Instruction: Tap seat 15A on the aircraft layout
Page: seats
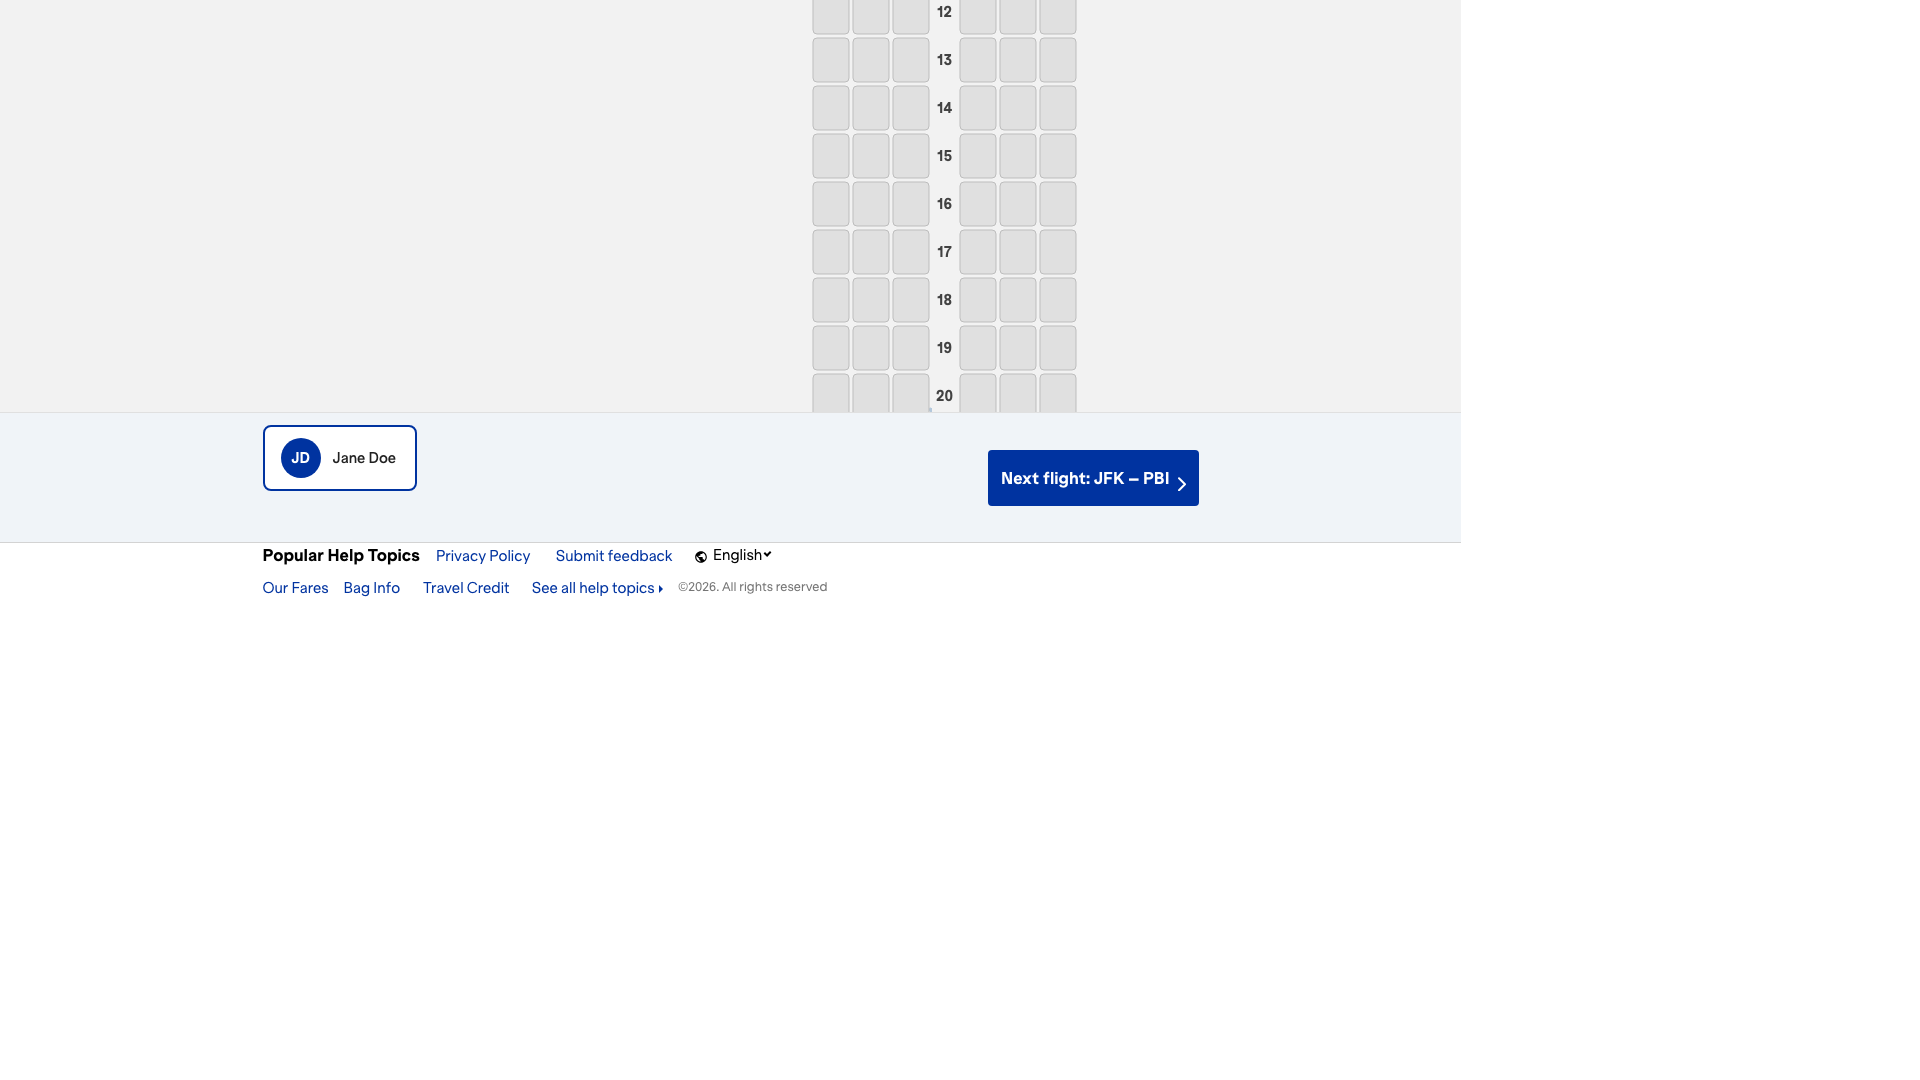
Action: click